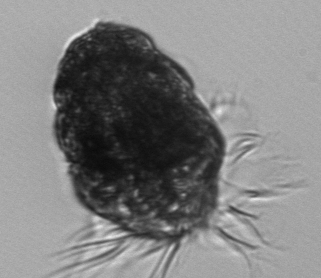
Label: Laboea_strobila